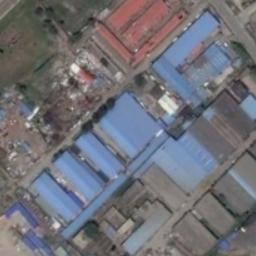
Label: industrial_area